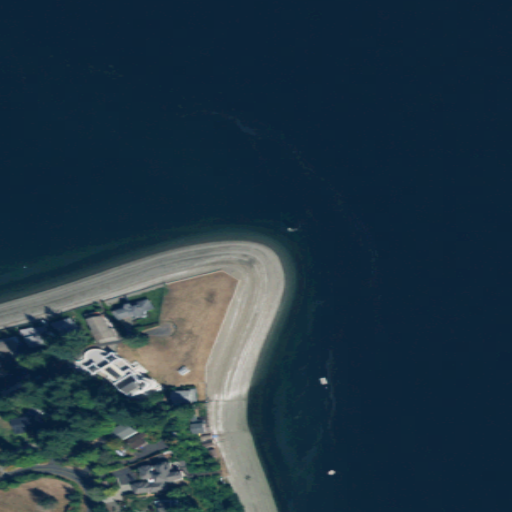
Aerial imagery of cape in Washington named Johnson Point containing open water, barren land, low intensity development, medium intensity development, high intensity development, grassland, and open development